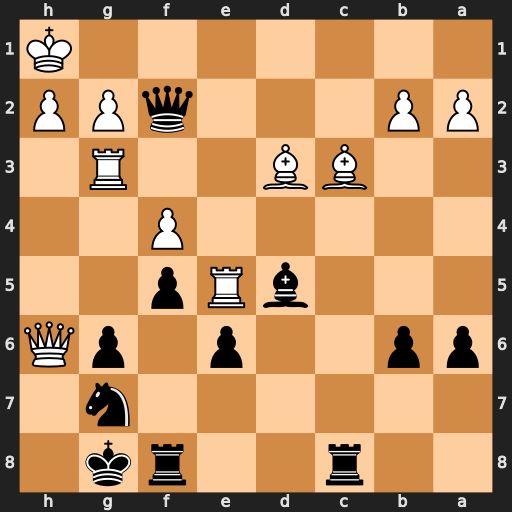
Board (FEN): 2r2rk1/6n1/pp2p1pQ/3bRp2/5P2/2BB2R1/PP3qPP/7K
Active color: b
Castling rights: -
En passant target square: -
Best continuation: Rxc3 bxc3 Be4 h3 Qxg3